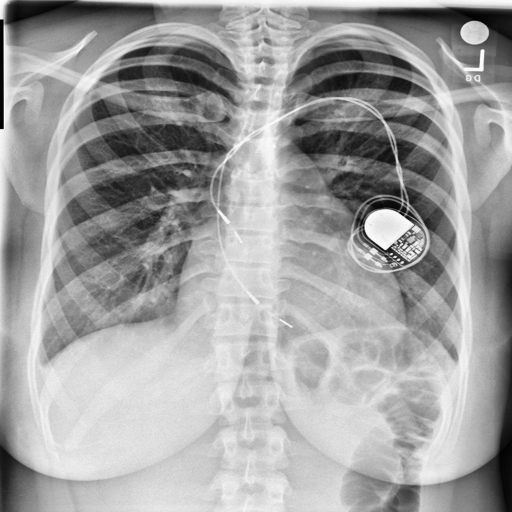
Finding: NORMAL